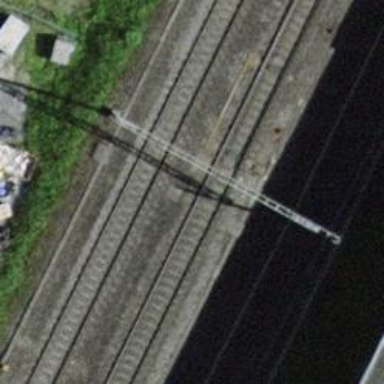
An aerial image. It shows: Railway switch.